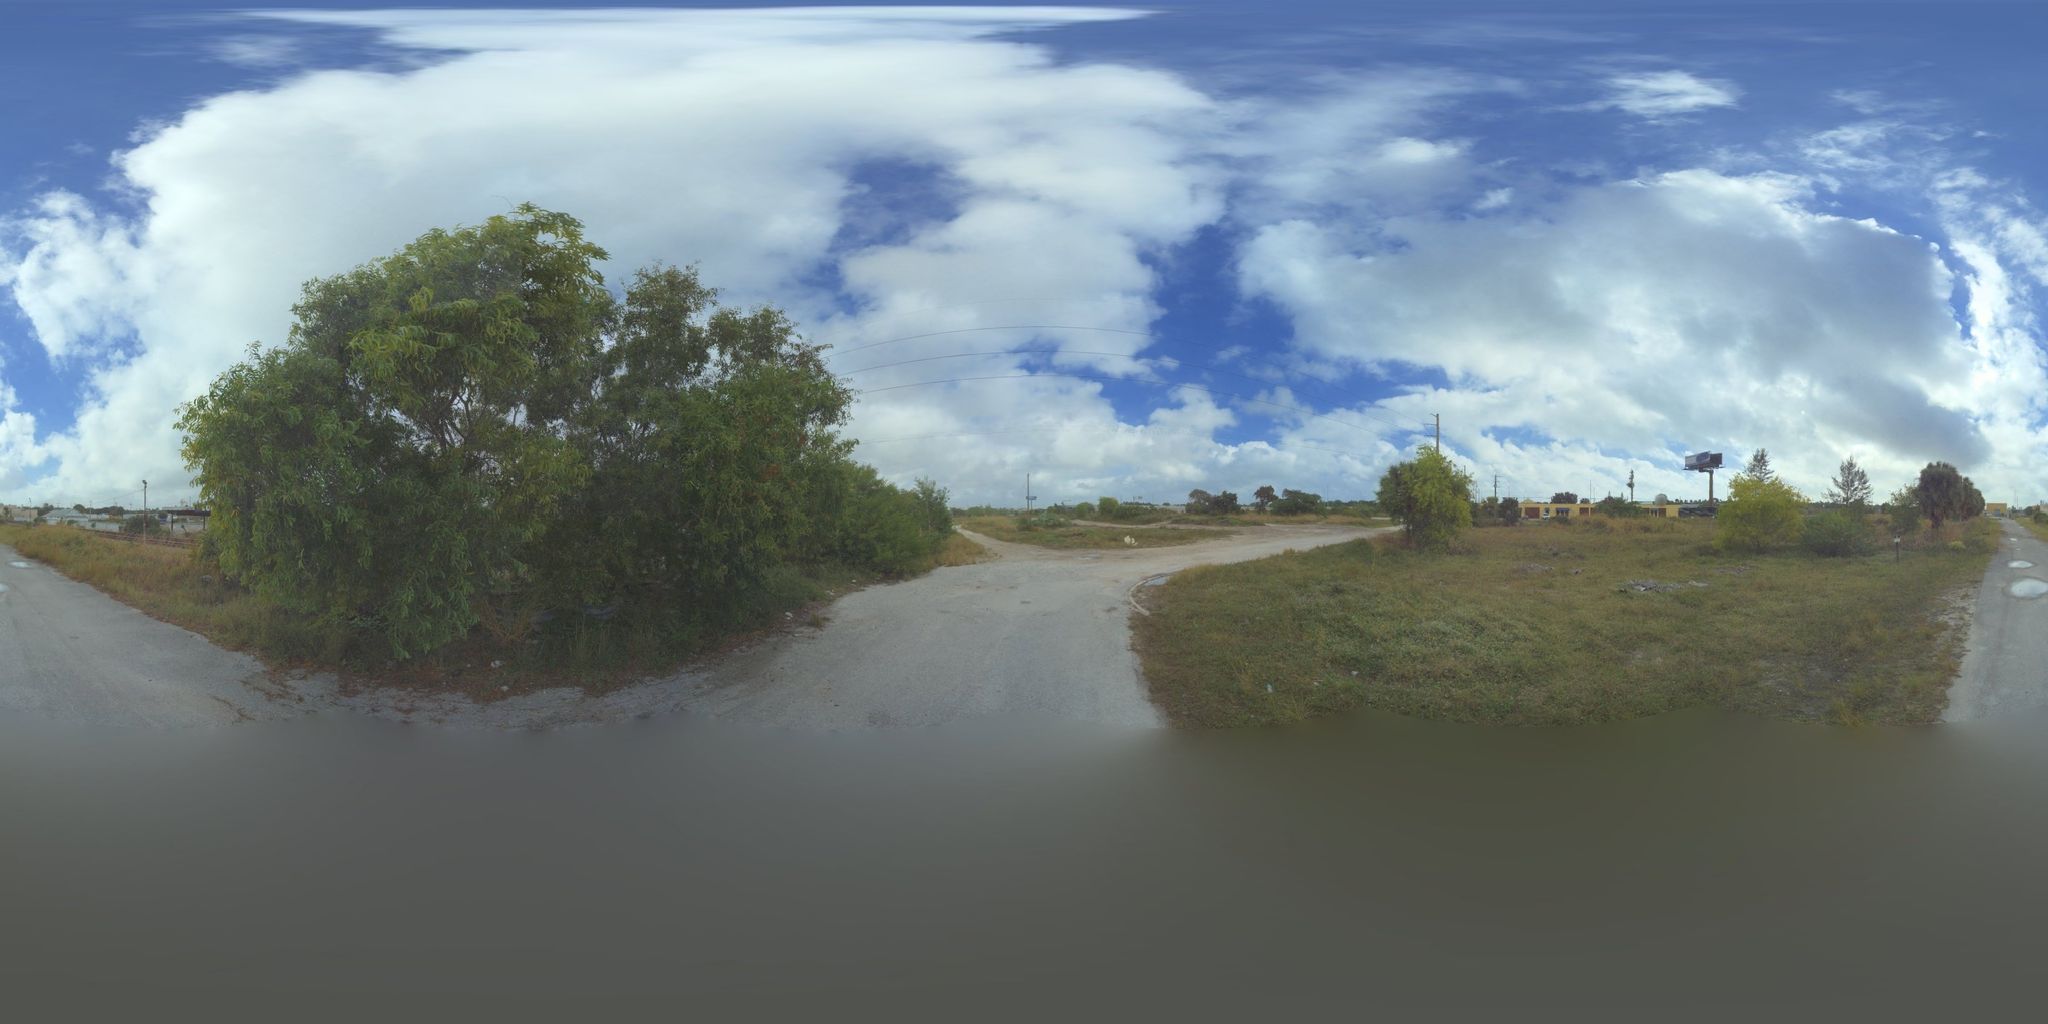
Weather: cloudy
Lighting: day
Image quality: slightly poor
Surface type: fields
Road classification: residential
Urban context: urban centre
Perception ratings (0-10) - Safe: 2.46, Lively: 1.1, Beautiful: 7.36, Boring: 4.65, Depressing: 6.71, Wealthy: 1.56